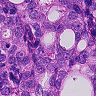
Metastatic tissue present: yes